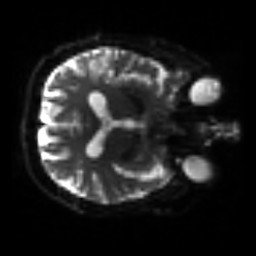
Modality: sbref
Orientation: axial
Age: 63
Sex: male
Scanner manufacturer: siemens
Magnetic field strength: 3 T
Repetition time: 3.2 s
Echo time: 0.081 s